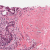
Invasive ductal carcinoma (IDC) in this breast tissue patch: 0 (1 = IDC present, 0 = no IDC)